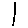
Label: line